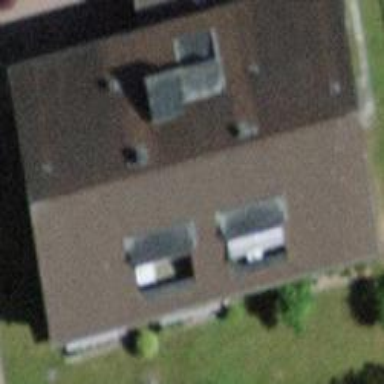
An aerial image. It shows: Residential building.